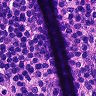
Metastatic tissue present: no